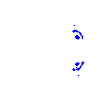
Particle: pion